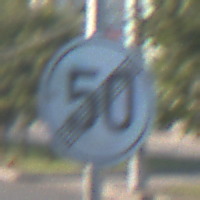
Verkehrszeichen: EndeGeschwindigkeit50
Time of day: MorningAfternoon
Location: Outdoor (Urban)
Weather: Clear
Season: NotSpecified
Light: Natural